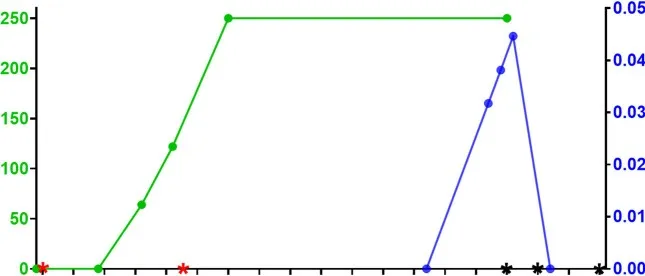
Time course of SARS-CoV-2 vaccinations, antibody response, and infection in our subject. The green line shows the course of SARS-CoV-2 spike-specific antibodies in the patient. A first rapid antigen test was positive 49 days after the second vaccination, a first positive RT-PCR 2 days later. Note that 250 U/ml were the upper threshold value of the ELISA, the result for both data points in this assay was above the limit of accurate detection (>250 U/ml). The blue line shows the SARS-CoV-2 RT-PCR cycle threshold (Ct) value of the laryngopharyngeal swab samples taken from the patient on 5 different days around the time point of infection (results shown here for E gene Ct's). Note that the first positive RT-PCR showed the lowest viral load (highest Ct) of all three positive tests. The Roche Elecsys. N-specifc ELISAs performed on days 5, 10, and 20 days after first positive SARS-CoV-2 antigen test were negative at COIs 0.065, 0.46, and 0.569, respectively (threshold for positive result: 1.0), see also Supplementary Figure 1.
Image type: pathology (immunostaining)